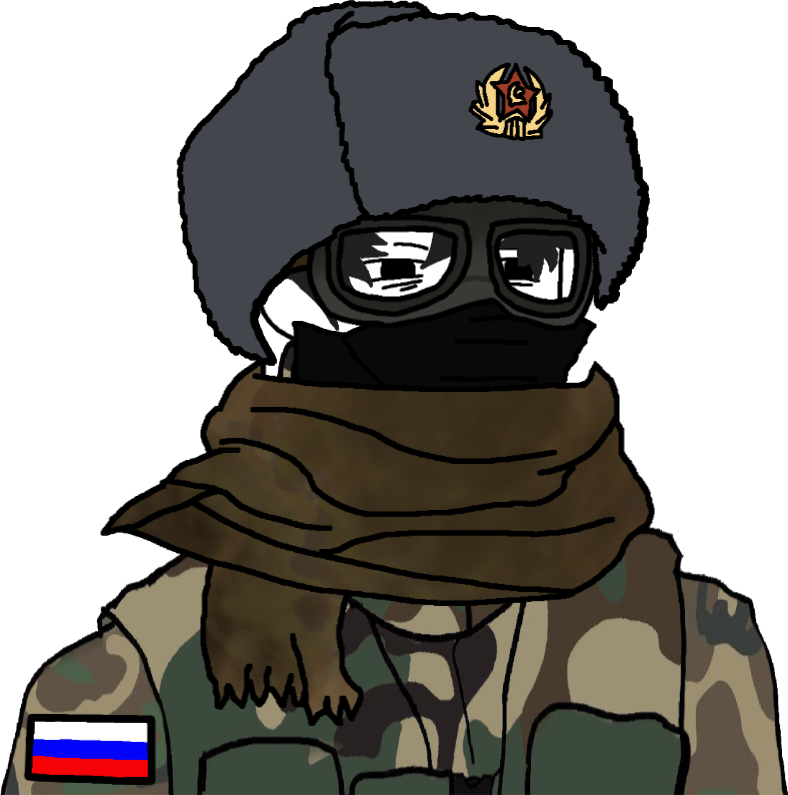
Label: 5_Twinkjak